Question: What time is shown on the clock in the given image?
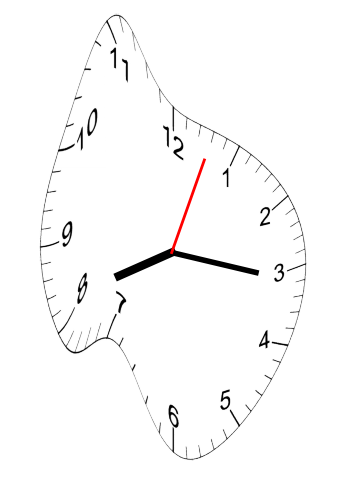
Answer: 08:16:03